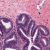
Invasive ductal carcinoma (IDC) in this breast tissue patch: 0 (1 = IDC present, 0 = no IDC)